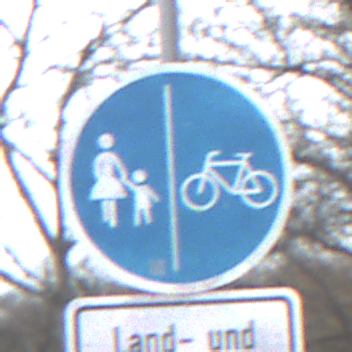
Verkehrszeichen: GetrennterRadUndGehwegRadwegRechts
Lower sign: BesondereFahrzeugeUndTransportgueter8
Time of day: MorningAfternoon
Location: Outdoor (Suburban)
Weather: Overcast
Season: NotSpecified
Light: Natural